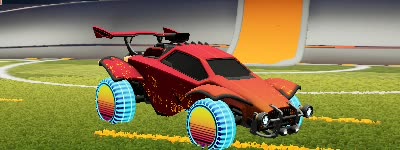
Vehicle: octane